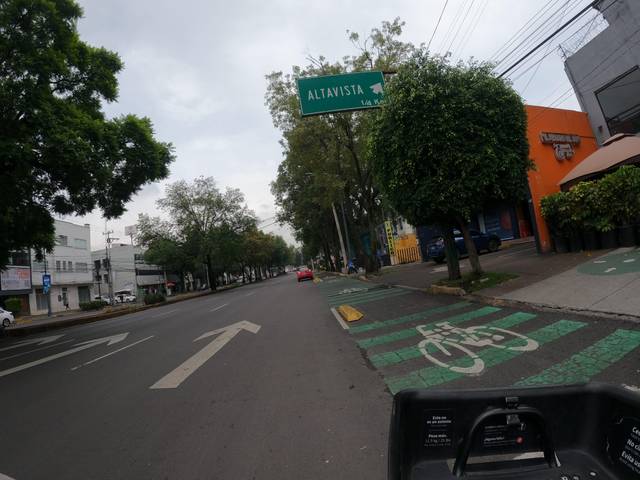
Region: Mexico
Coordinates: 19.351, -99.191